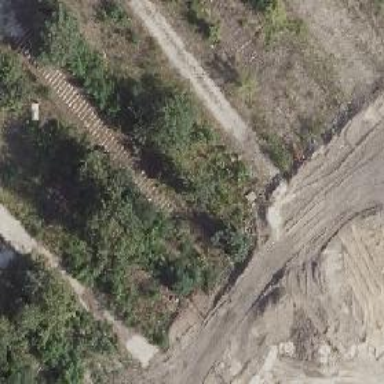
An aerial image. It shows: Abandoned railway.